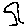
Label: tree